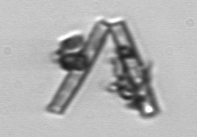
Label: Thalassionema